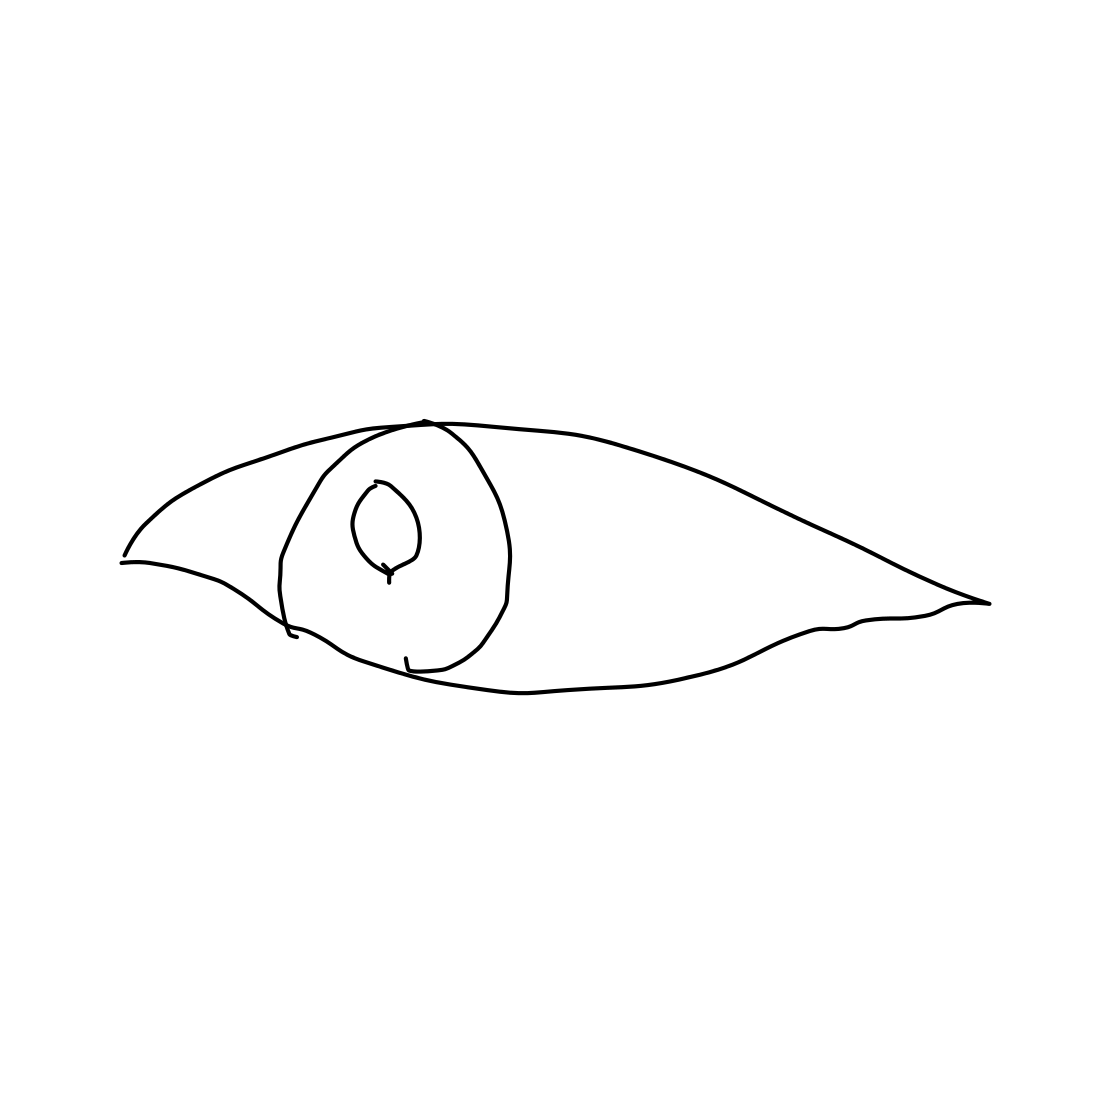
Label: eye